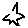
Label: star